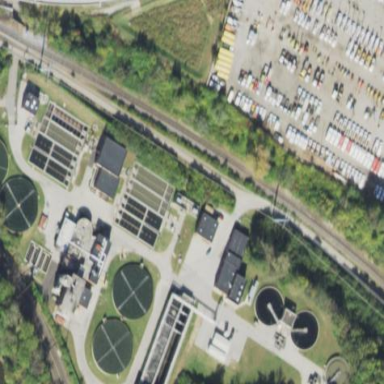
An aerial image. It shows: Wastewater plant.